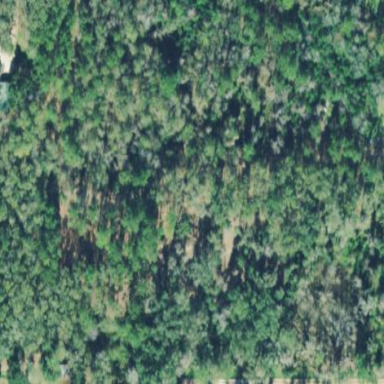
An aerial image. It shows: Mixed woodland area with various types of leaves.